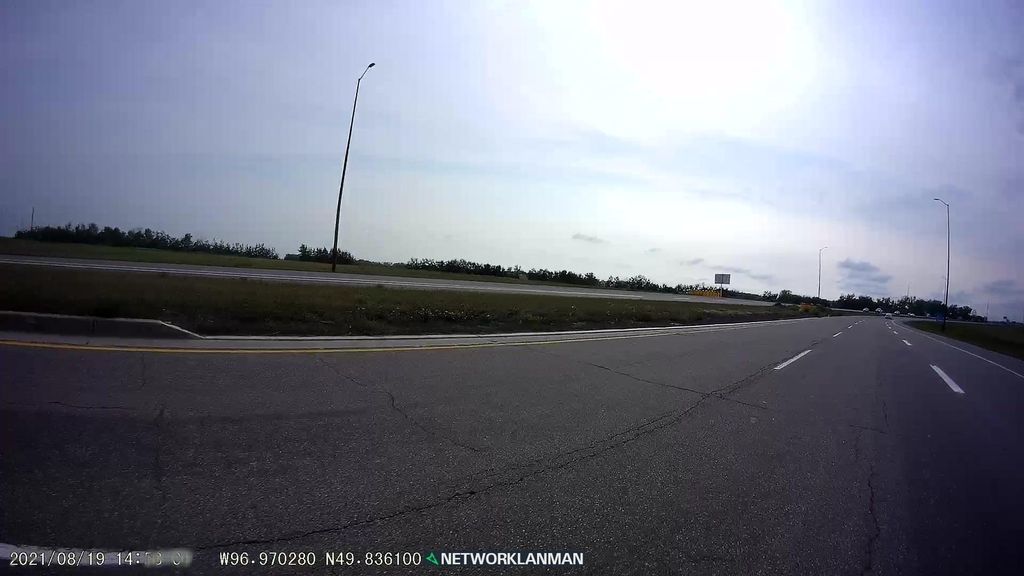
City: winnipeg